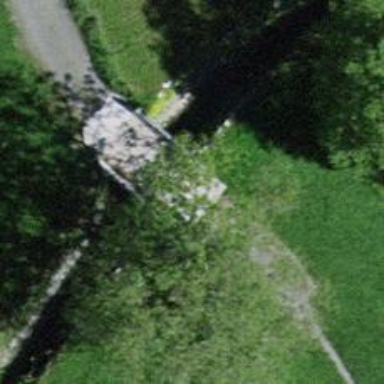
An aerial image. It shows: Path leading to bridge.